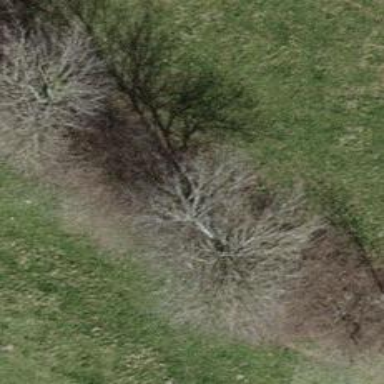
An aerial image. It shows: Row of trees in natural setting.